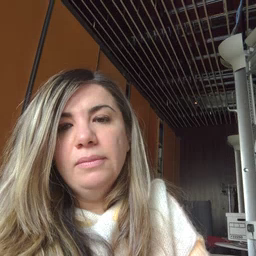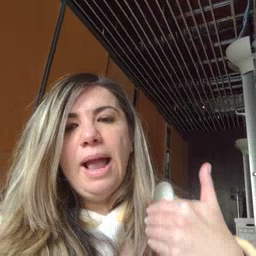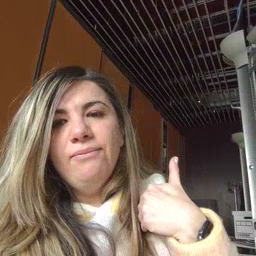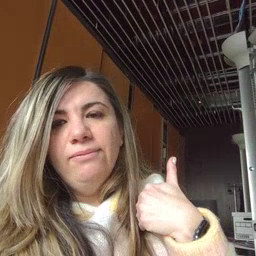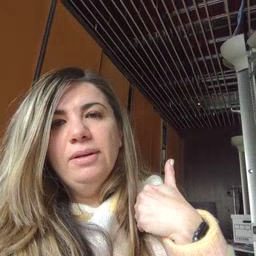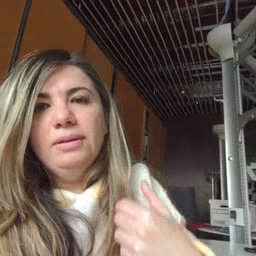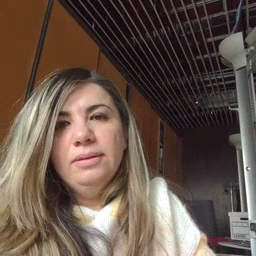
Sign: have